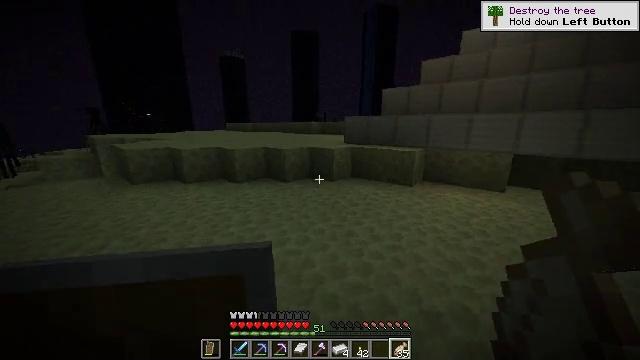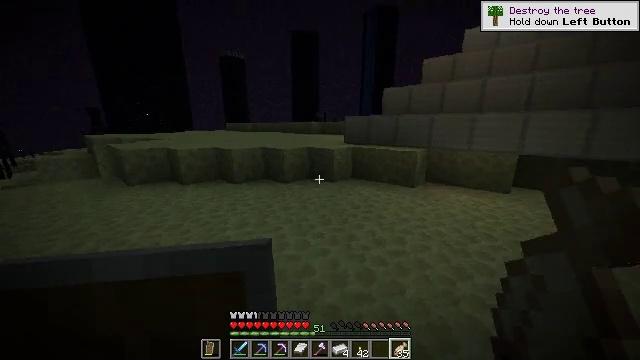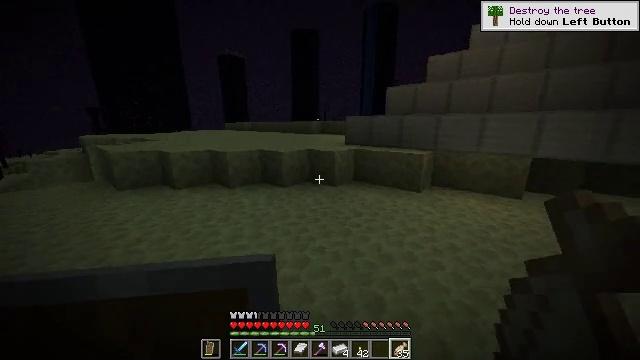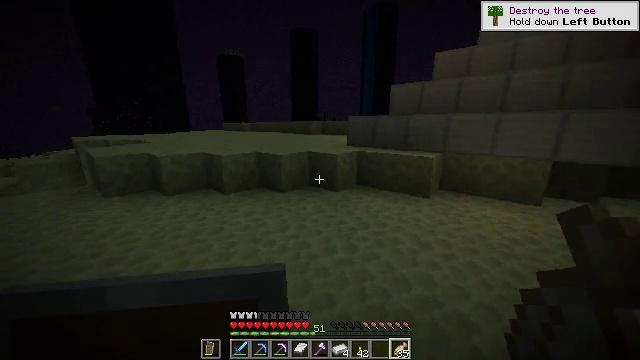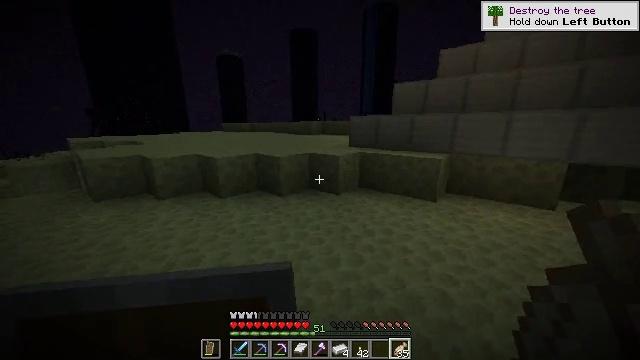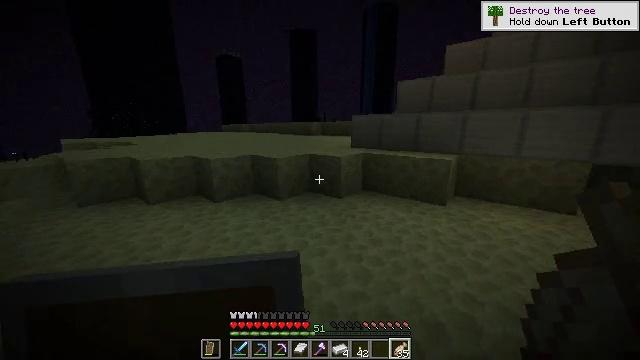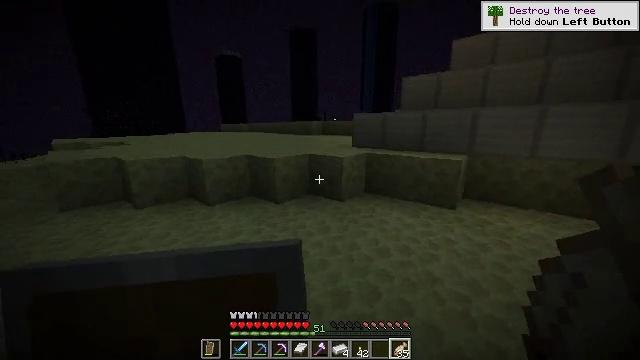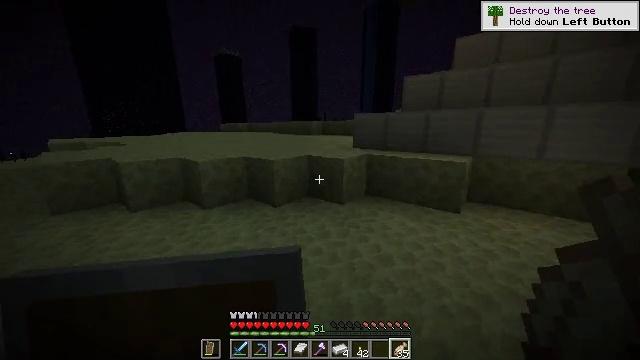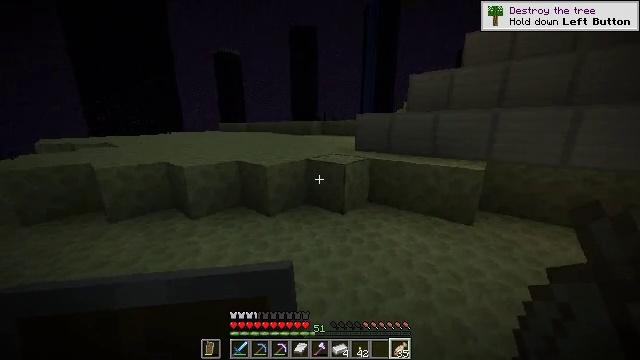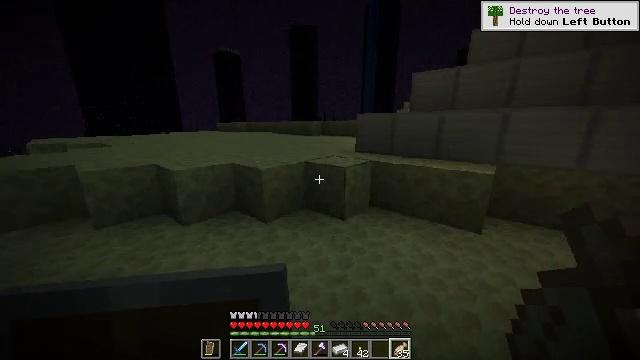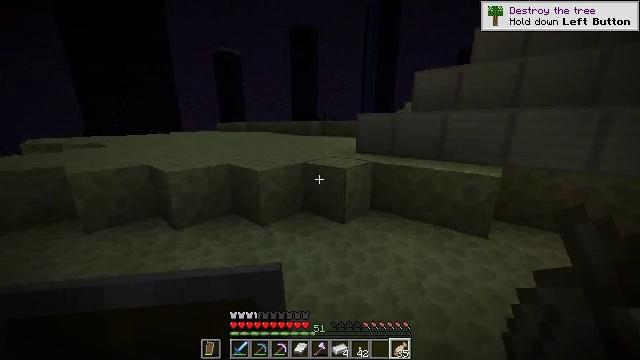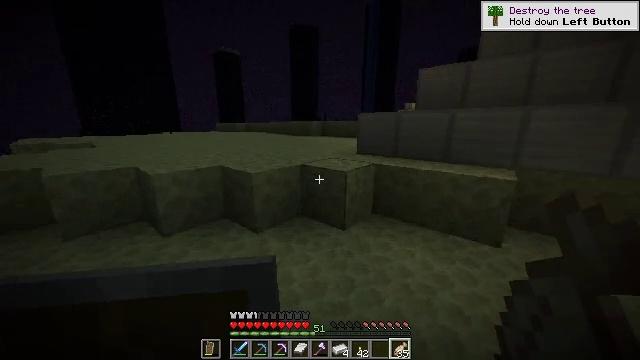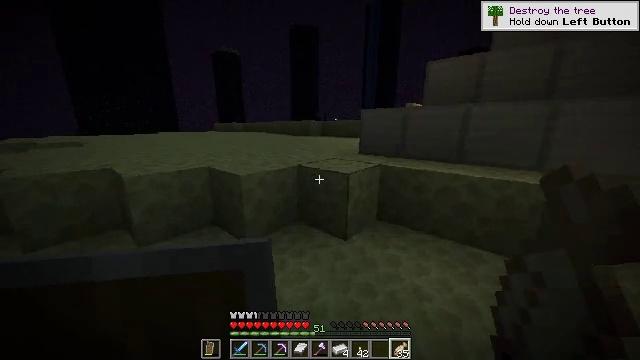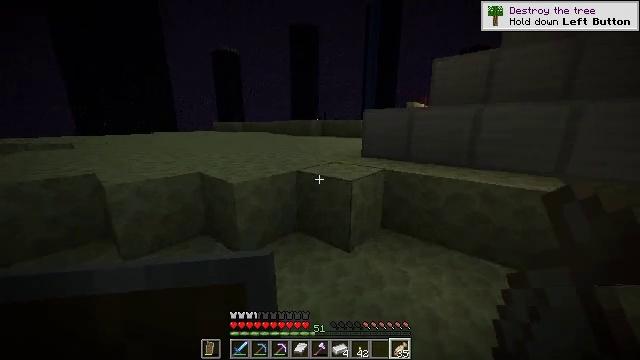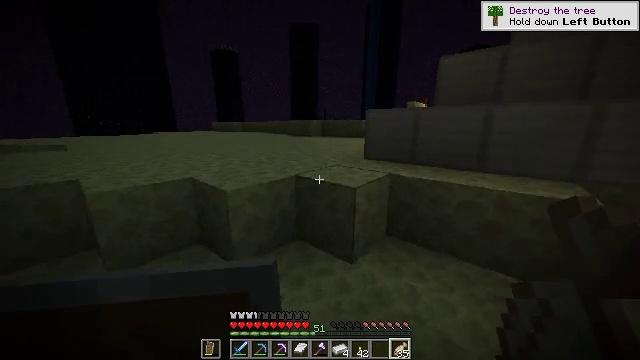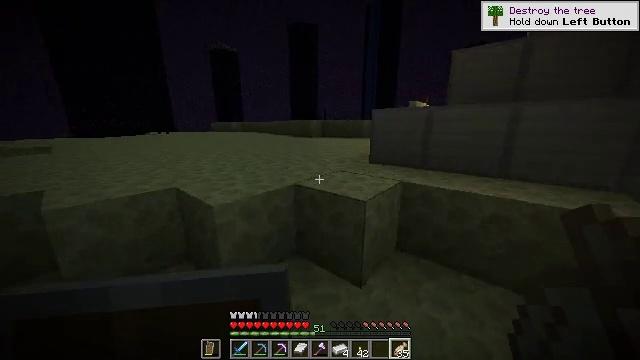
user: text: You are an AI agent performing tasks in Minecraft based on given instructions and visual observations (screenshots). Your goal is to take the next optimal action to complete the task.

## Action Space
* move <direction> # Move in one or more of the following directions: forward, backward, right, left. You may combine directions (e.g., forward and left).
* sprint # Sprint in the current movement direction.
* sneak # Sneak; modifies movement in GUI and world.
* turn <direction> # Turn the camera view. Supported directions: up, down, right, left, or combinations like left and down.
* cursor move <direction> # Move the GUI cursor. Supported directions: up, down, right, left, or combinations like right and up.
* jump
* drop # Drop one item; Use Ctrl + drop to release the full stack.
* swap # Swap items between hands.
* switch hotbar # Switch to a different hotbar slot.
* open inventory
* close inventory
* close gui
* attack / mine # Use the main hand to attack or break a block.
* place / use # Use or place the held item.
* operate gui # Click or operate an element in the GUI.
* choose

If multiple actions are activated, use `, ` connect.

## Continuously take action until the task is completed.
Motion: motion action
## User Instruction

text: Reclaim the beacon for reuse.
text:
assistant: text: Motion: move forward
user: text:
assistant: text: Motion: move forward
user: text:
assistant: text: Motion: move forward
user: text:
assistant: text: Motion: move forward
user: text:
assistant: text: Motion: move forward
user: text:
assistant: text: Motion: move forward
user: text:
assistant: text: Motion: move forward
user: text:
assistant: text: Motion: move forward
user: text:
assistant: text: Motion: move forward
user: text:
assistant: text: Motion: move forward
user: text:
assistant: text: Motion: move forward
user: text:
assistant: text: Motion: move forward
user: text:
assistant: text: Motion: move forward
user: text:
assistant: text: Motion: move forward
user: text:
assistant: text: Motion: move forward
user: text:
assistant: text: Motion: move forward and move left
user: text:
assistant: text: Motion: move forward and move left, turn right
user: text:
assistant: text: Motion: move forward and move left, turn right and down, jump
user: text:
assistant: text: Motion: move forward and move left, turn right and down, jump
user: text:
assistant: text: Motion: move forward and move left, turn right, jump
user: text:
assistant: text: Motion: move forward and move left, turn right and down, jump
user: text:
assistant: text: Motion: move forward and move left, turn right and down, jump
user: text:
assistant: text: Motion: move forward and move left, turn right
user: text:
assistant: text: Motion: move forward and move left, turn right
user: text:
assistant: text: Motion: move forward and move left, turn right
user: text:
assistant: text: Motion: move forward and move left, turn right
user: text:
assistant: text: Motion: move forward, turn right
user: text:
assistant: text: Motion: turn right
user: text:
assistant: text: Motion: turn right
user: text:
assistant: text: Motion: turn right